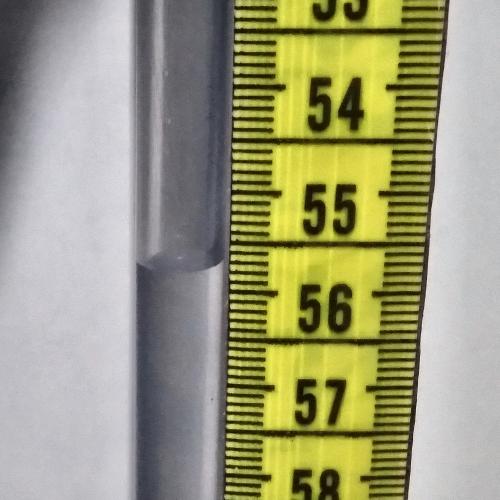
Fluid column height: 55.7 cm